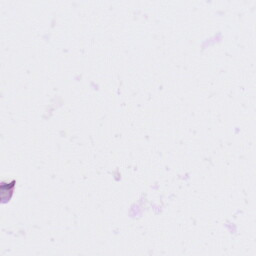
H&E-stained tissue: Ovarian